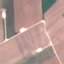
Land use / land cover class: AnnualCrop